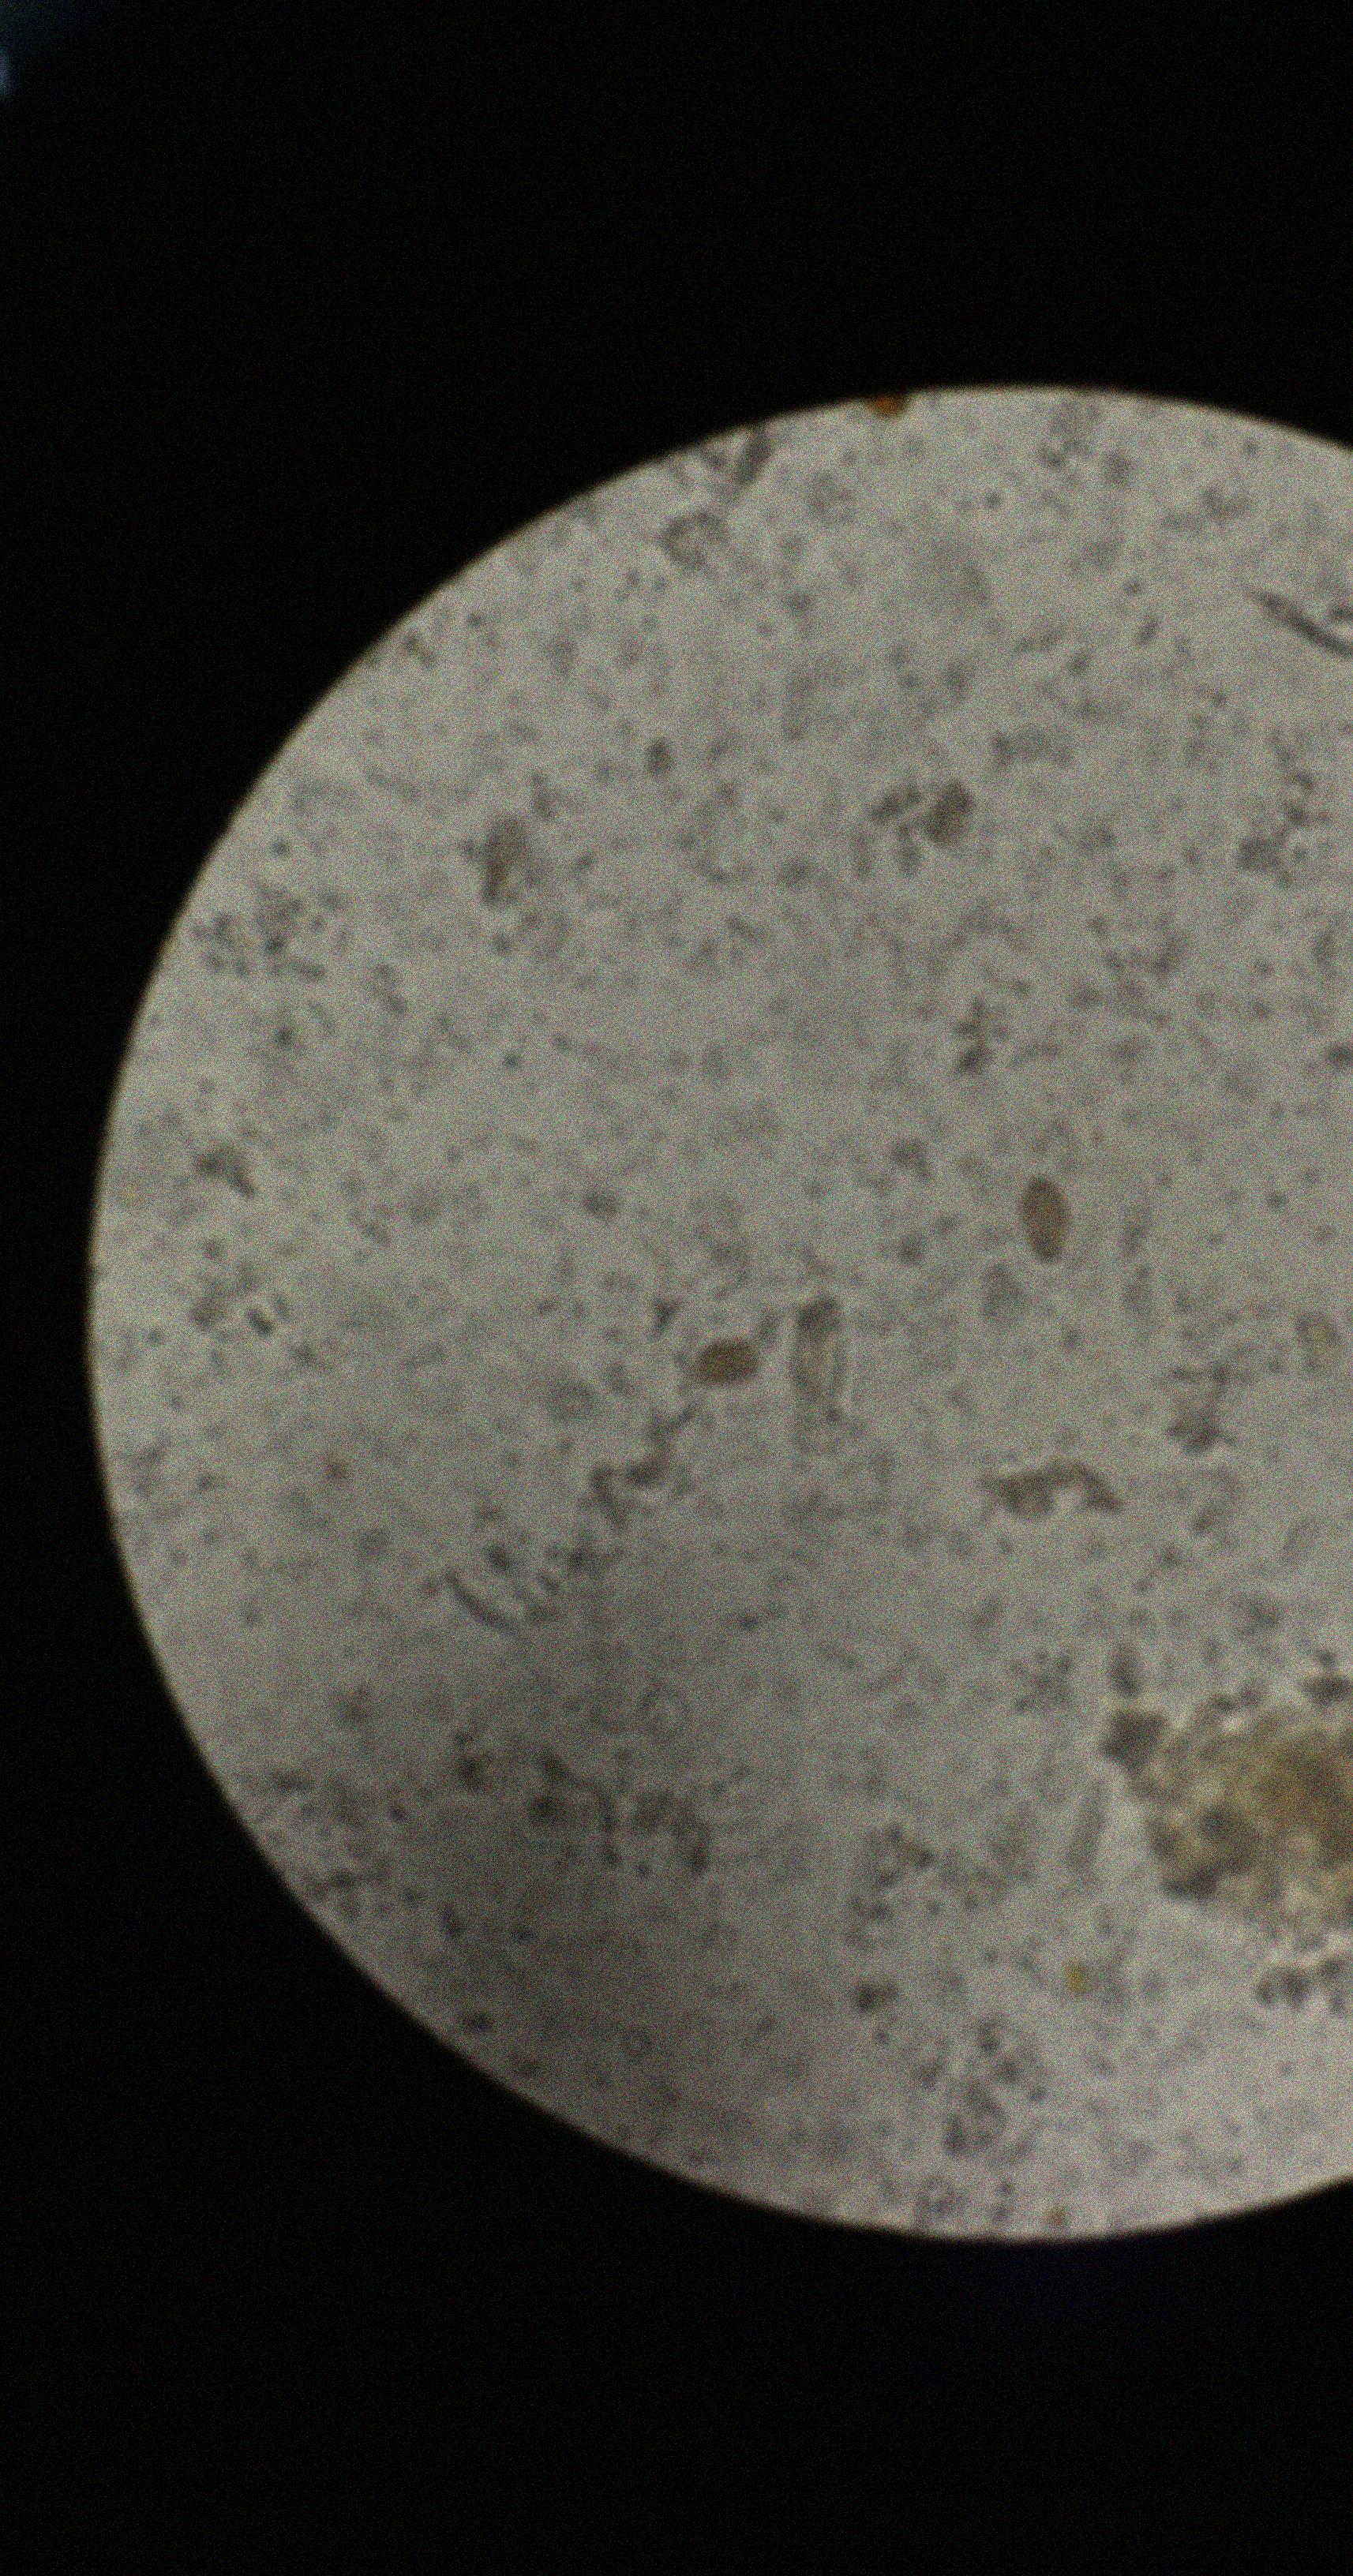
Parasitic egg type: Opisthorchis viverrine